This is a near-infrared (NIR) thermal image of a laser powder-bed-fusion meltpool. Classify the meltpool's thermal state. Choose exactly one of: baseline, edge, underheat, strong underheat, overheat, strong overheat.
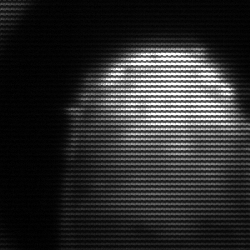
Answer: edge